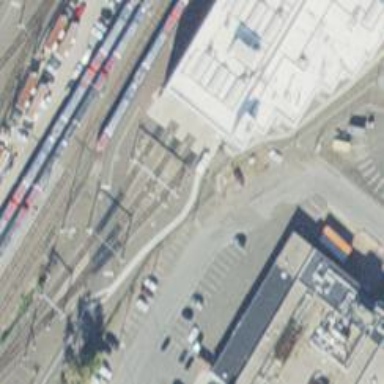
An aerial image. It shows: Driveway with asphalt surface. It is service road leading to the Food Terminal Plaza.